Field crop: maize
Growth stage: 2
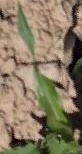
Species: maize